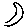
Label: moon